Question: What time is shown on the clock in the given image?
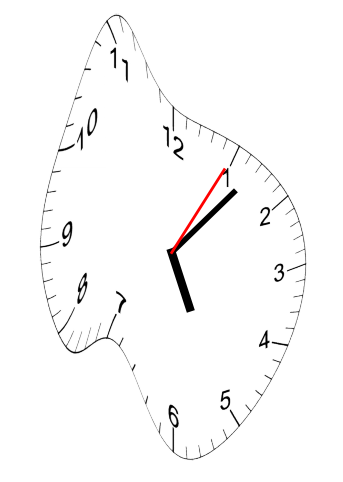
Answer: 05:07:05